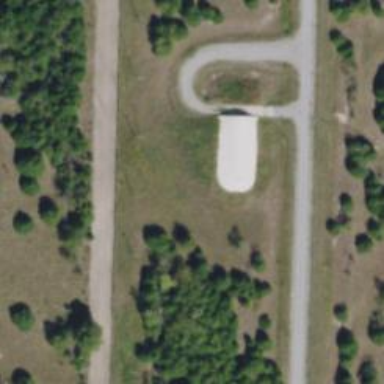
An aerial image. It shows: Military bunker.